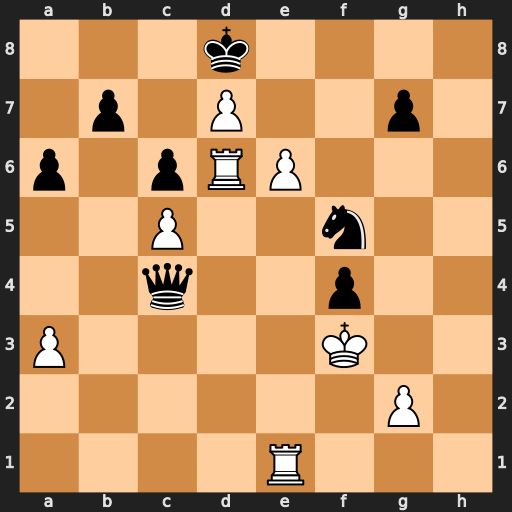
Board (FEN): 3k4/1p1P2p1/p1pRP3/2P2n2/2q2p2/P4K2/6P1/4R3
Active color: w
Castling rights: -
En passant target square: -
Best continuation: e7+ Nxe7 Rxe7 Qf1+ Kg4